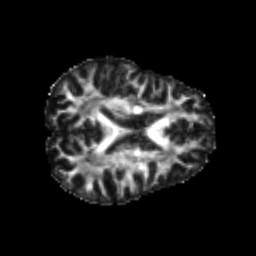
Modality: FA
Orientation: axial
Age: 25
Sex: male
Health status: healthy
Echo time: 0.074 s